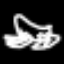
Label: frog